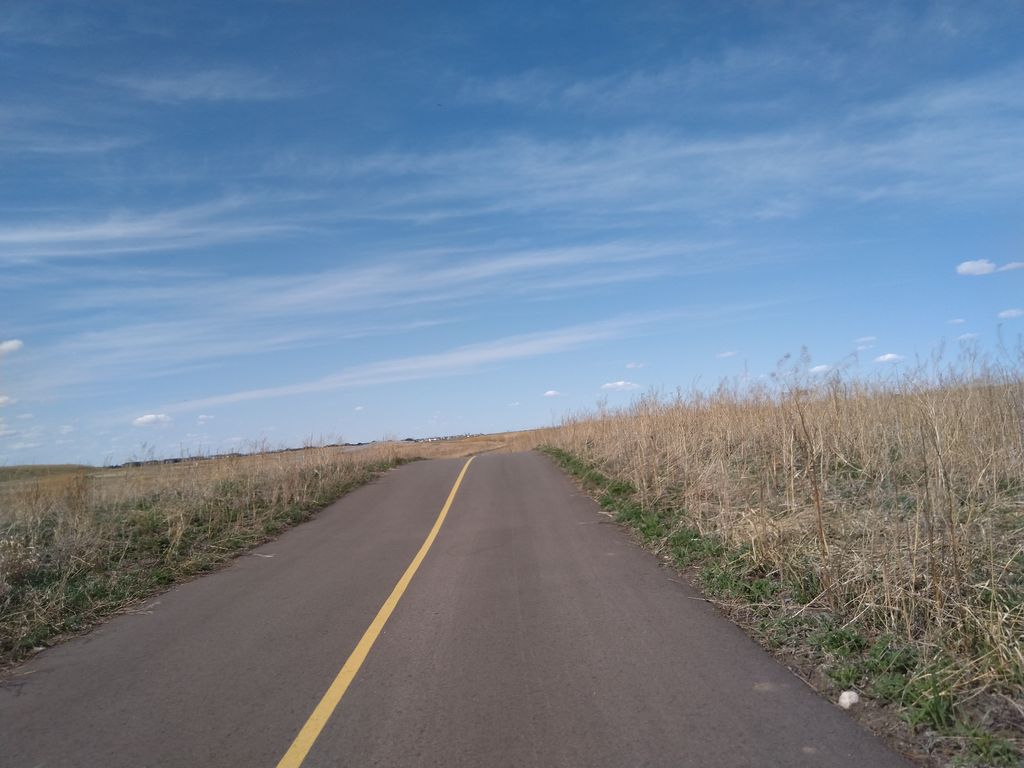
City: calgary